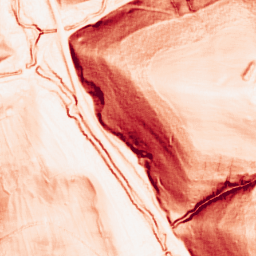
Category: morphological
Decomposition family: morphological_gradient
Decomposition parameters: size: 3
shape: square
Upsampling method: linear_exact
Upsampling parameters: scale: 4
Upsampling scale: 4